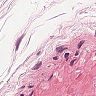
Metastatic tissue present: no